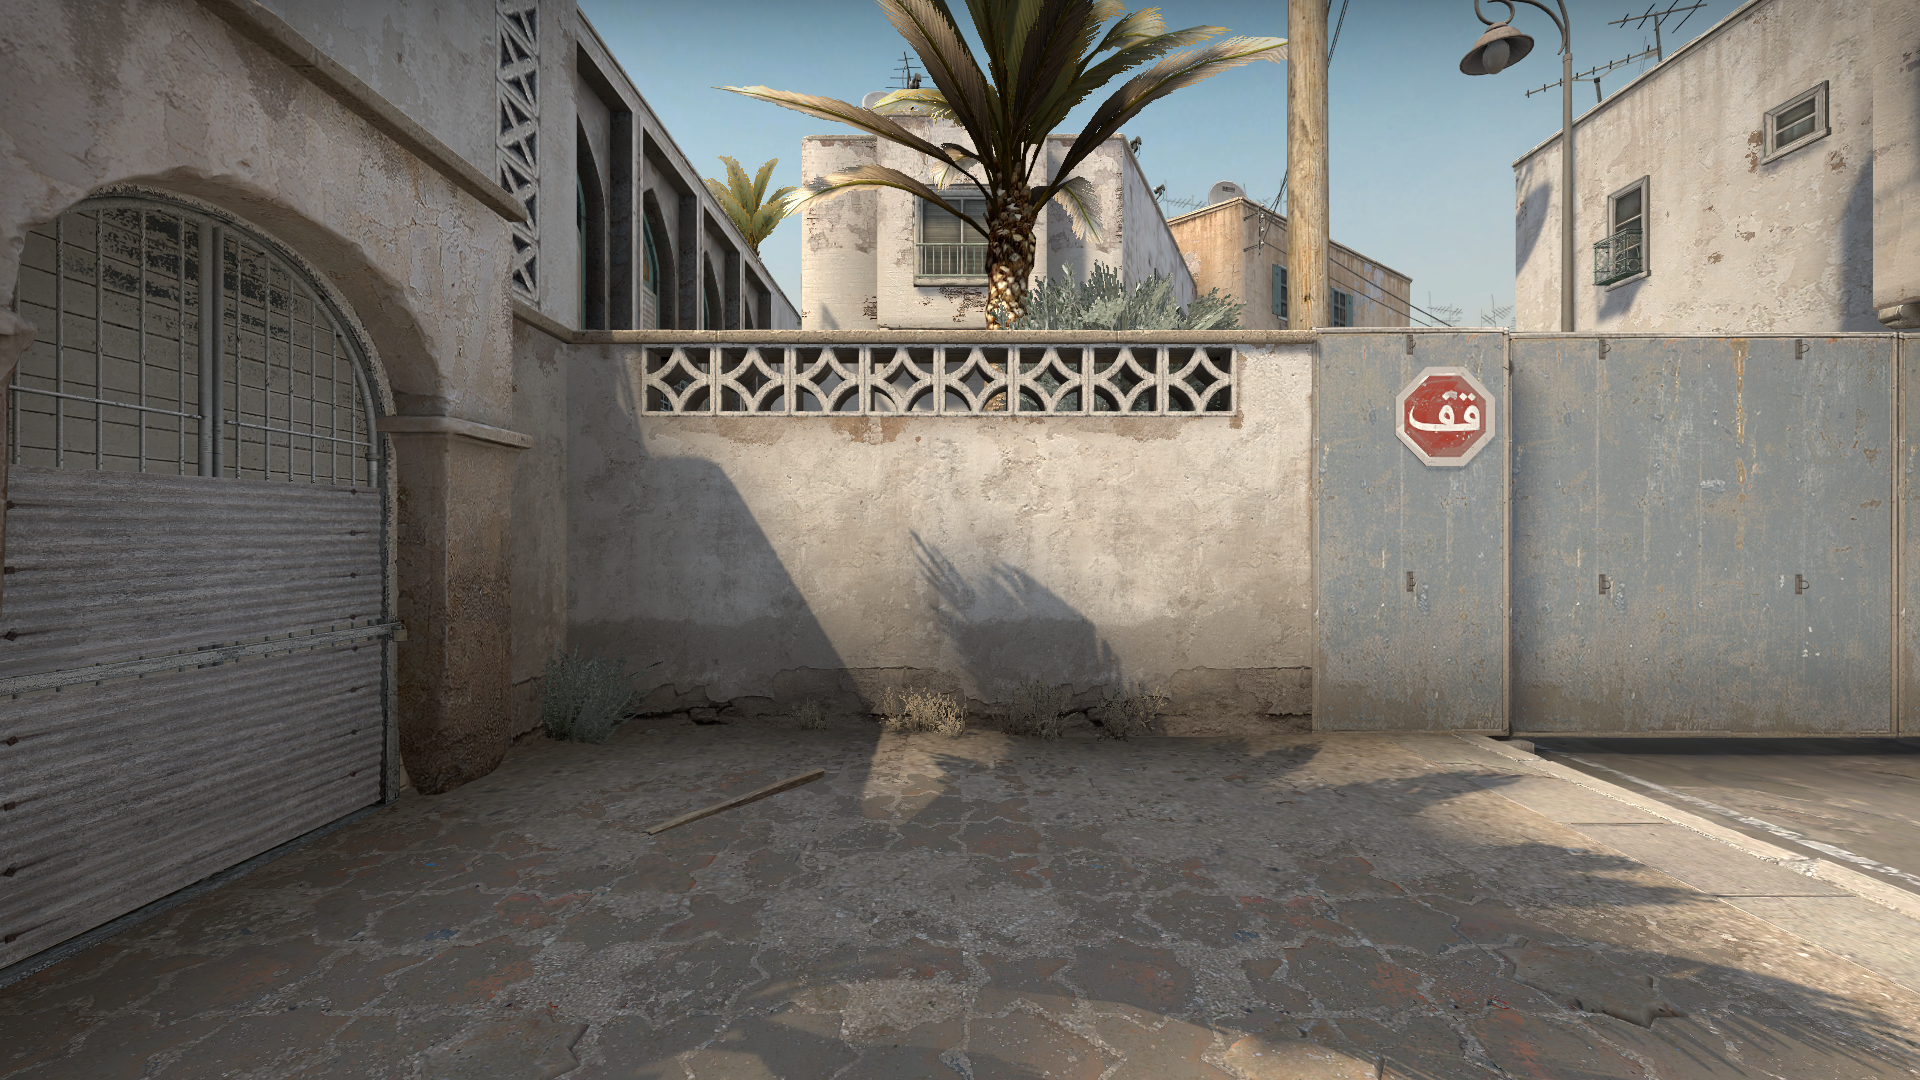
Map: de_dust2